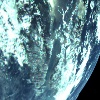
Label: cloud